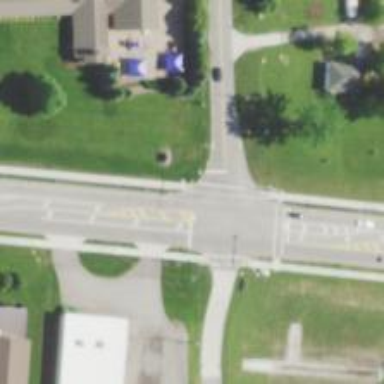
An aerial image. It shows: Primary road with asphalt surface.